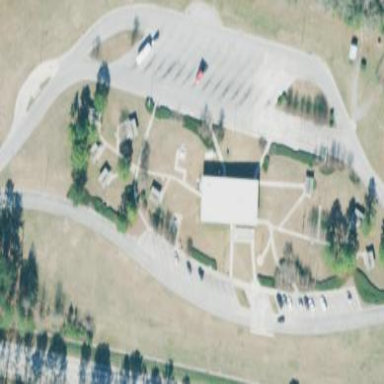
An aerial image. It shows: Rest area on the road.